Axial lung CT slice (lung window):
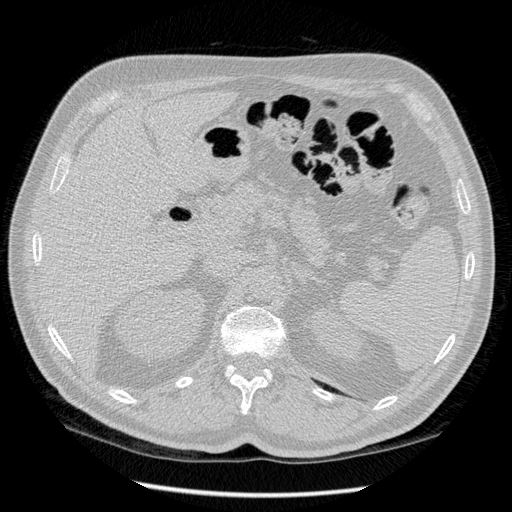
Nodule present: no